Question: I have this CSS/HTML:
In which when I hover over a div, I would like to transition the left border, then the top border, then the right border, then the bottom border on hover. Rather than all at once. I am only able to transition one side of the border, not each separately.
This is my CSS:
'''
#box{
position : relative;
width : 100px;
height : 100px;
background-color : gray;
border : 5px solid black;
transition : border-left 500ms ease-in;
transition : border-top 500ms ease-out;
transition : border-right 500ms ease-in;
transition : border-bottom 500ms ease-out;
transition-delay: 0.5s;
}
#box:hover{
border-left : 10px solid red;
border-top: 10px solid red;
border-right : 10px solid red;
border-bottom : 10px solid red;
}
'''
this is the HTML:
'''
<div id="box">roll over me</div>
'''
Is there a way to achieve that? (using CSS/HTML only)
<URL>
Using the inspector I see that the other properties of the transition are essentially disabled:

Why is that? Can we not transition each property separately?
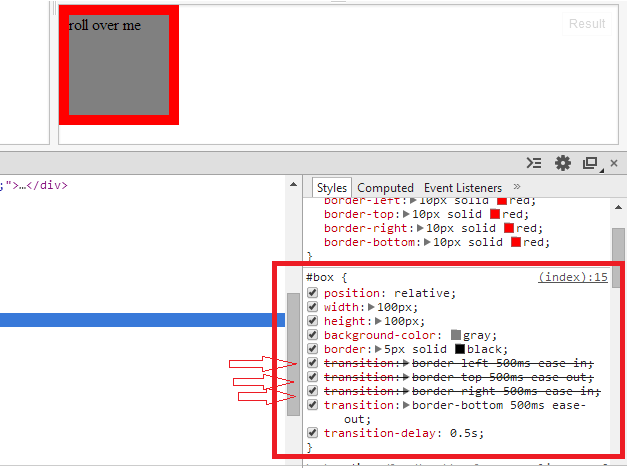
Answer: You have to list them out in a single 'transition'
'''
transition : border-left 500ms ease-in,
border-top 500ms ease-out,
border-right 500ms ease-in,
border-bottom 500ms ease-out;
'''
I missed the fact that you wanted a delay between each animation. To do that add a delay time in each transition event.
'''
transition : border-left 500ms ease-in 0.5s,
border-top 500ms ease-out 1s,
border-right 500ms ease-in 1.5s,
border-bottom 500ms ease-out 2s;
'''
Thanks @Paulie_D and @ImagineStudios for bring that to my attention.
Here is @Paulie_D's <URL>